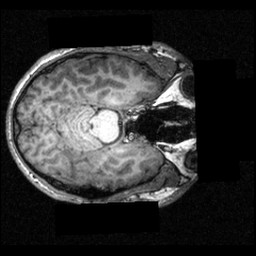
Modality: T1w
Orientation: axial
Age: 19
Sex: male
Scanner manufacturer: siemens
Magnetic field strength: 3.951 T
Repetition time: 1.5 s
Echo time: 0.00335 s